Question: i have data table look like

this is my code
'''
while(i<=gh)
{
fg<-rownames(L2_table)
na<-fg[i]
temp<-data.frame()
temp<-comb[,na]
gh<-gh+1
}
'''
but here variable 'na' is not working.it stored as "2"
so i couldn't use as 'comb[,na]'.how to over come this?
i want output as if 'row name is 1' take 'column 1 of comb' and so on?
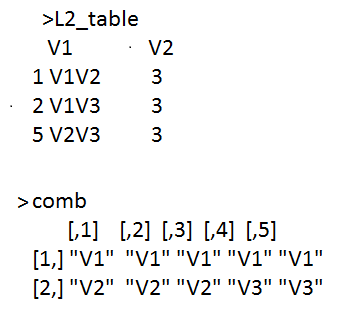
Answer: 'comb[,as.numeric(temp[1])]'
'comb[,as.numeric(temp[3])]'